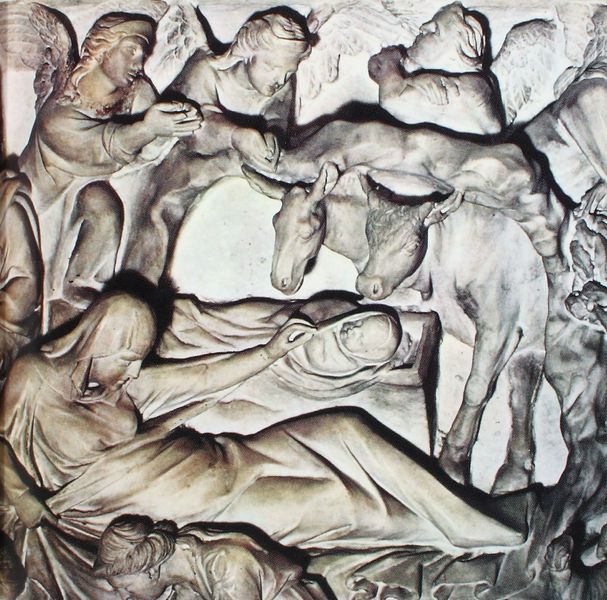
Titel: Pistoia, S. Andrea, Kanzel
Künstler: Giovanni Pisano
Standort: Pistoia, S. Andrea (EU - I - Toskana)
Schlagwörter: feder, flügel, mann, frauen, menschen, busen, frau, kleid, männer, tiere, tuch, falten, stein, tod, tot, natur, kind, mutter, esel, fliegen, engel, skulptur, statue, relief, brüste, kuh, rind, baby, liegend, foto, schaf, schwarzweiß, gebet, kunst, leben, christus, grab, jesus, toga, stall, heilige, hörner, maria, ochse, stier, stiere, liegt, geburt, krippe, weihnachten, jesuskind, grabstein, menschheit, wandrelief